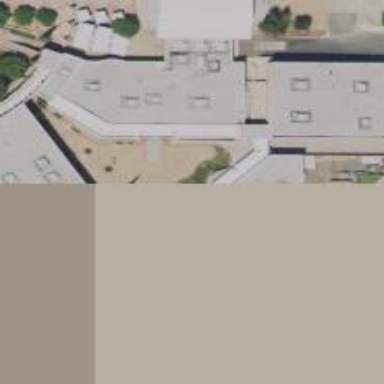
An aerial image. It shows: School building.